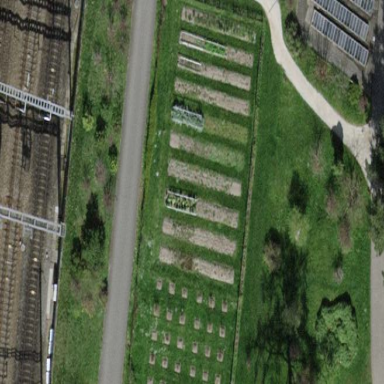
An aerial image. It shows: Community garden filled with leisure land.